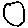
Label: circle